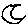
Label: moon